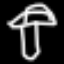
Label: mushroom